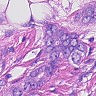
Metastatic tissue present: yes